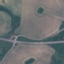
Land use / land cover: Highway